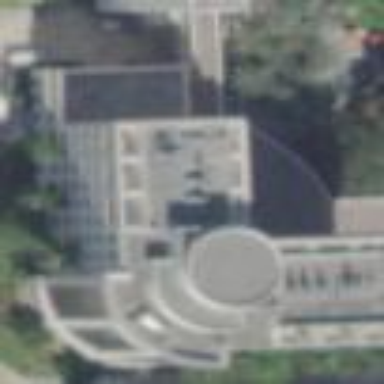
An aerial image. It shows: View of university building.